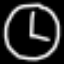
Label: clock